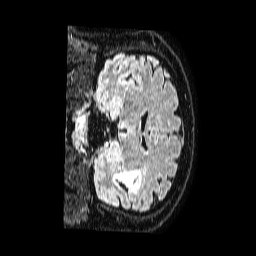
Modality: FLAIR
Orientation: coronal
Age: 64
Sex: male
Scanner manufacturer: philips
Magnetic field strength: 1.5 T
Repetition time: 4.8 s
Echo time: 0.3 s